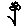
Label: flower